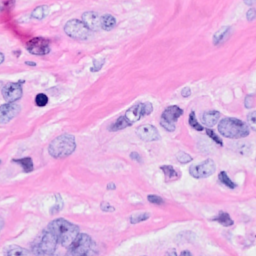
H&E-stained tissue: Breast